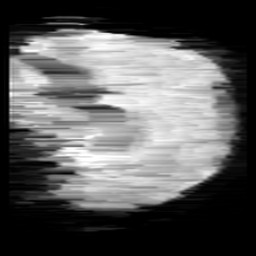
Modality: minIP
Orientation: sagittal
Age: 10
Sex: male
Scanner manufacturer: siemens
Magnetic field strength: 3 T
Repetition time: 0.027 s
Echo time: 0.02 s